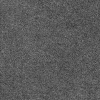
Atmospheric dust classification: dusty